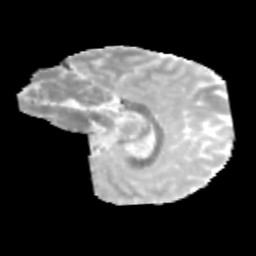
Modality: MD
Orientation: sagittal
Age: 10
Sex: male
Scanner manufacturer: siemens
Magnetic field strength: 3 T
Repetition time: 3.8 s
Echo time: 0.07 s